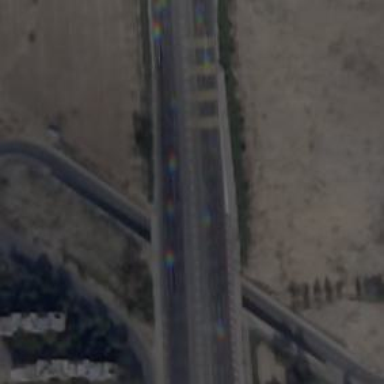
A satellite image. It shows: Trunk highway bridge.